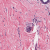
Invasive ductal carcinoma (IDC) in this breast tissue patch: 0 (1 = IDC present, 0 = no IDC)